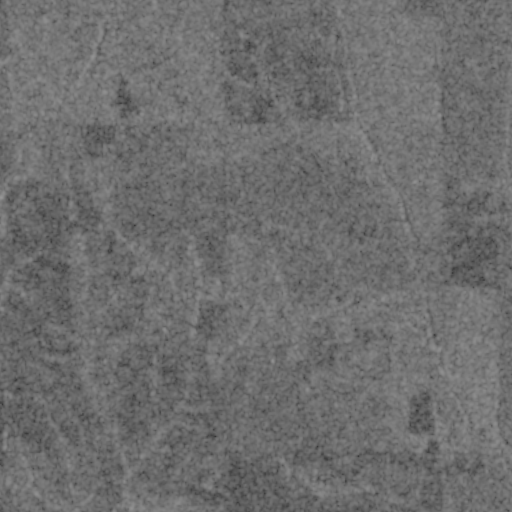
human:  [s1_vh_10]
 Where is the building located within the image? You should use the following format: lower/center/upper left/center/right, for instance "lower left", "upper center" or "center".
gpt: The building is located in the upper right of the image.
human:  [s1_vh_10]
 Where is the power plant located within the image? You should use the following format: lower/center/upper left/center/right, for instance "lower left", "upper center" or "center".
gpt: There is no power plant in the image.

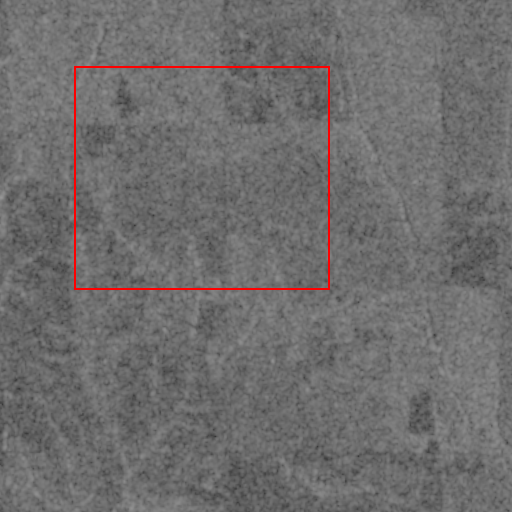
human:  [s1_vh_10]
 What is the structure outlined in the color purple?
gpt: There is no purple outline.
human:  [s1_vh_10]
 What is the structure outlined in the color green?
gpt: There is no structure outlined in green.